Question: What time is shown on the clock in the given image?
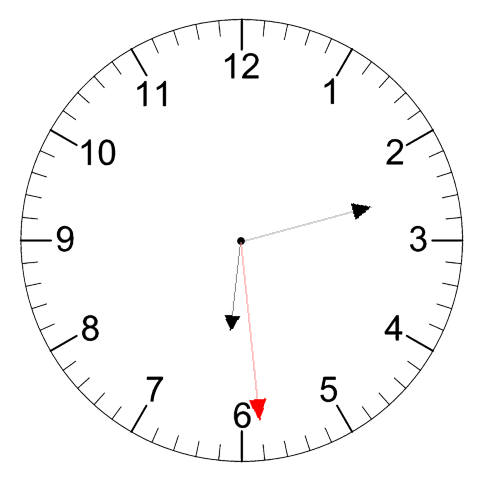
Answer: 06:12:29